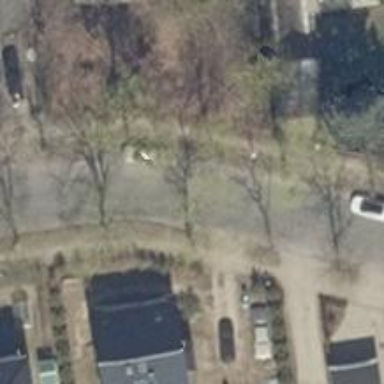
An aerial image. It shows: Sidewalk.